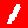
Digit: 1